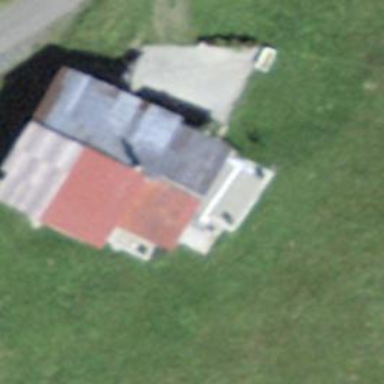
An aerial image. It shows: Rural barn.